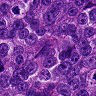
Metastatic tissue present: yes